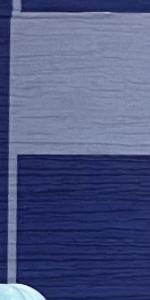
Label: Empty